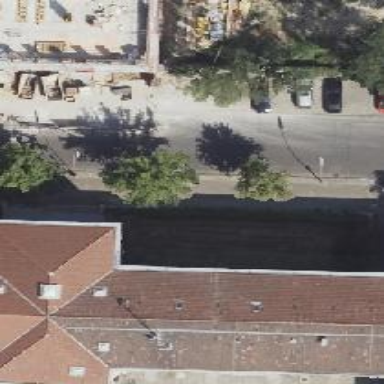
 and on the right side of the street with sett surface."